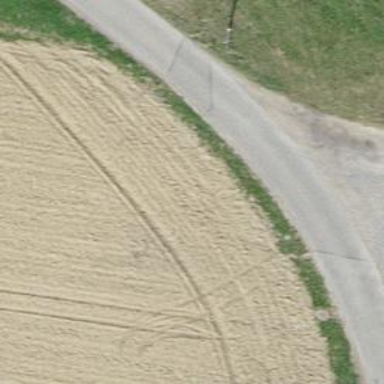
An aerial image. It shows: Unclassified road with asphalt surface.